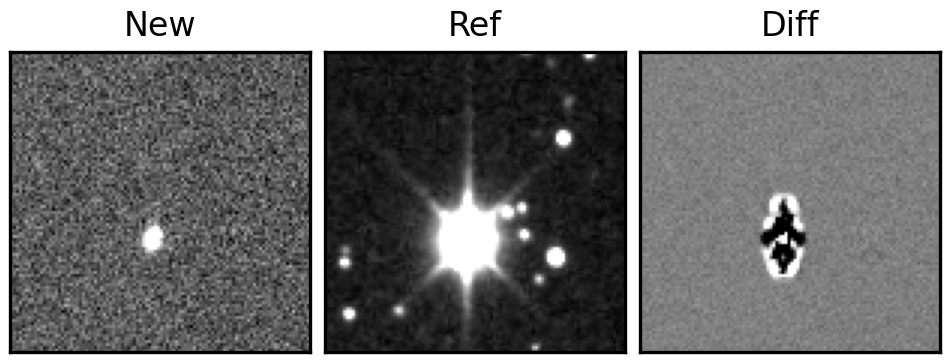
Label: bogus